Brain MRI, t2w sequence, axial 2D slice.
Patient: age 55, sex M, weight 98 kg, height 1.98 m
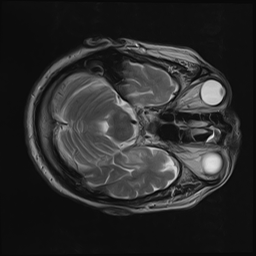